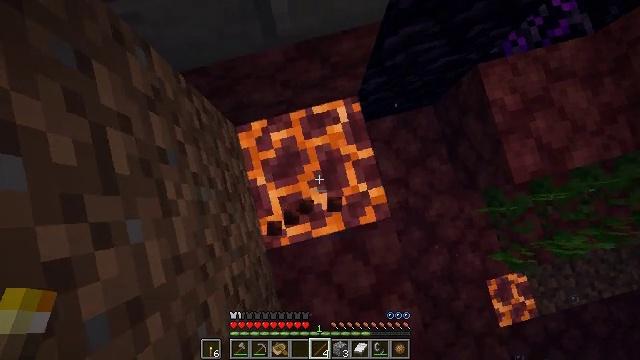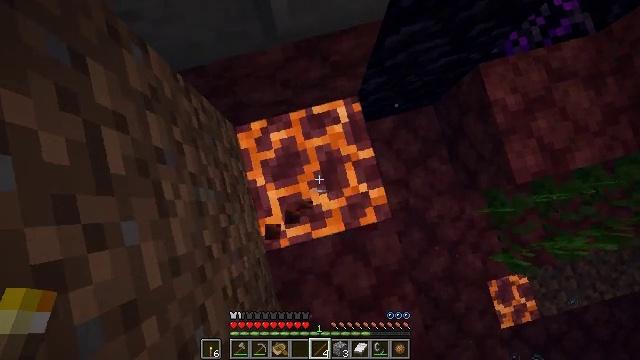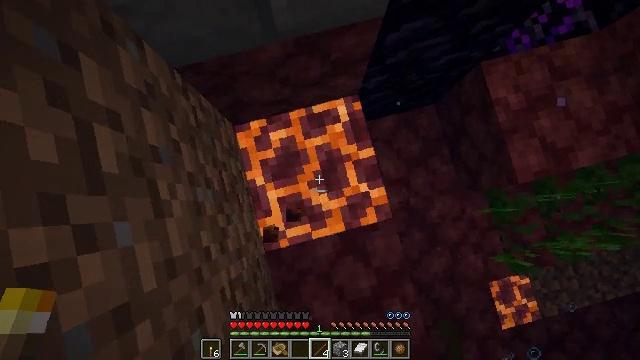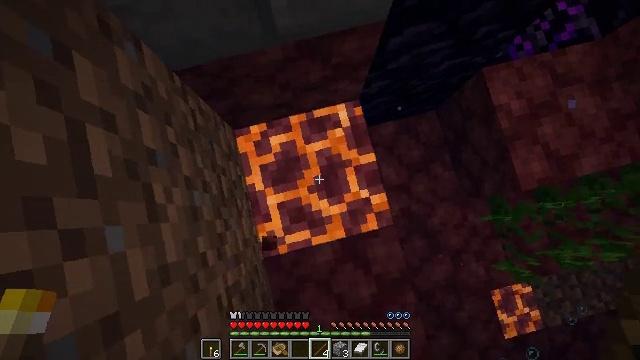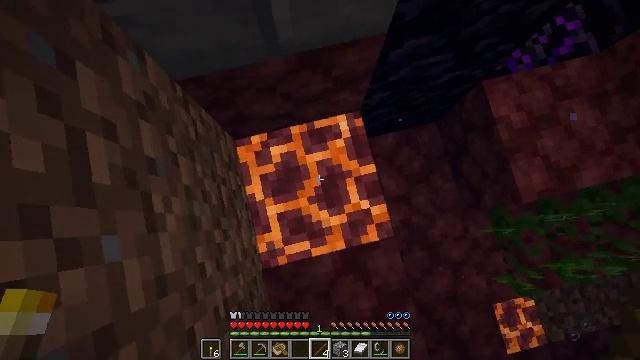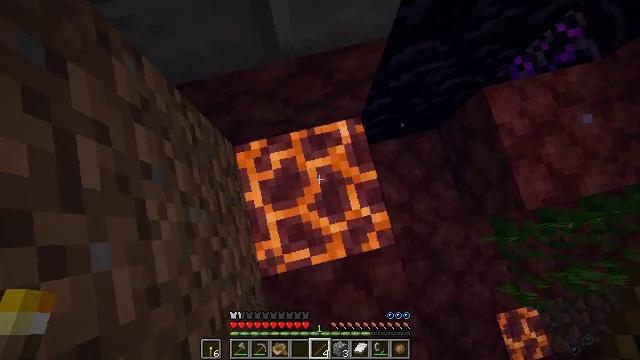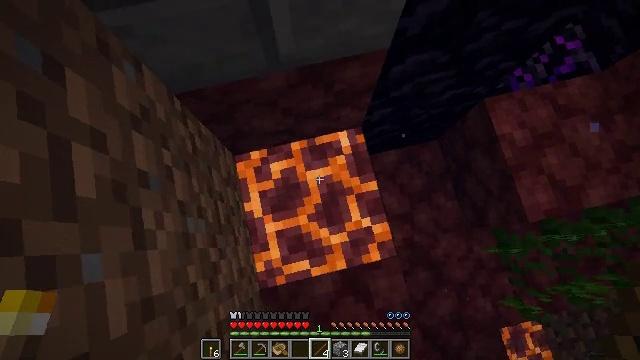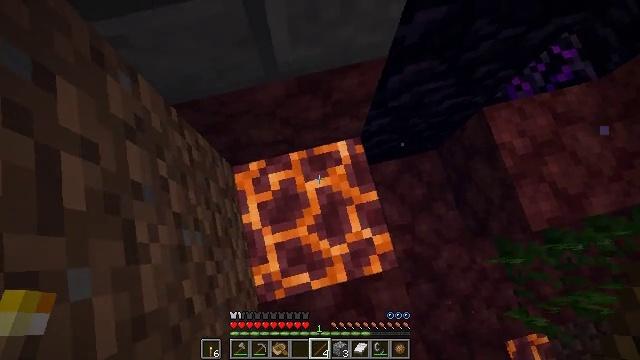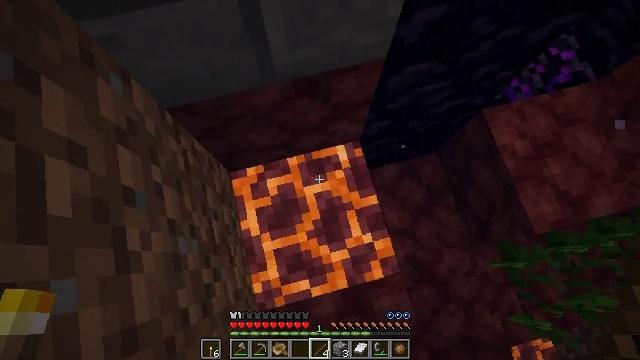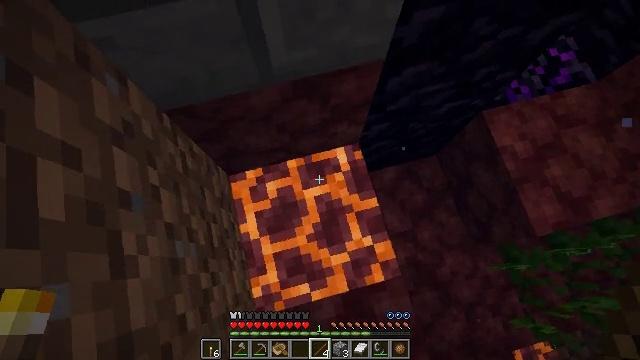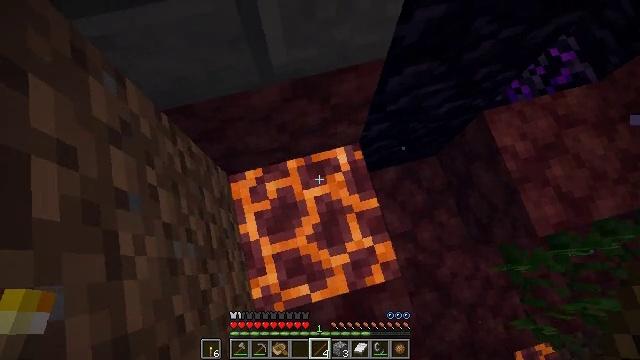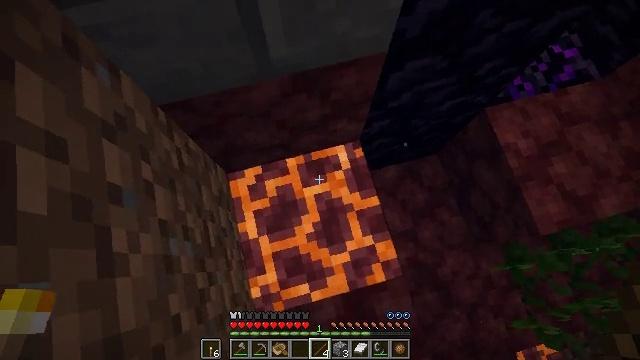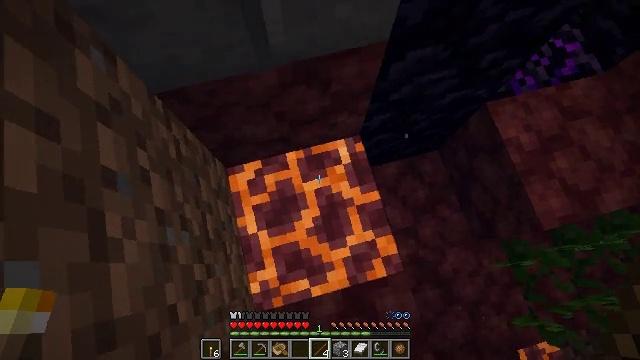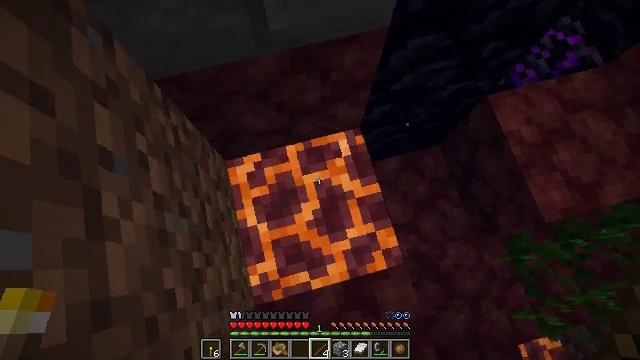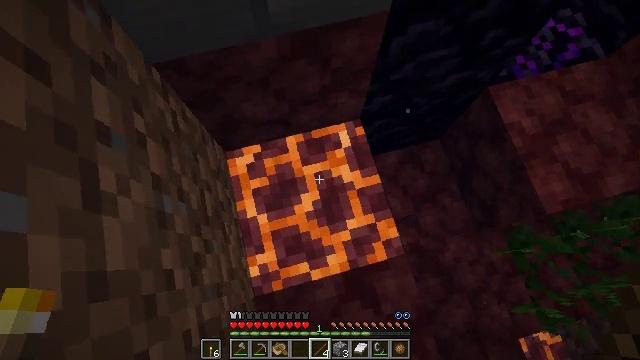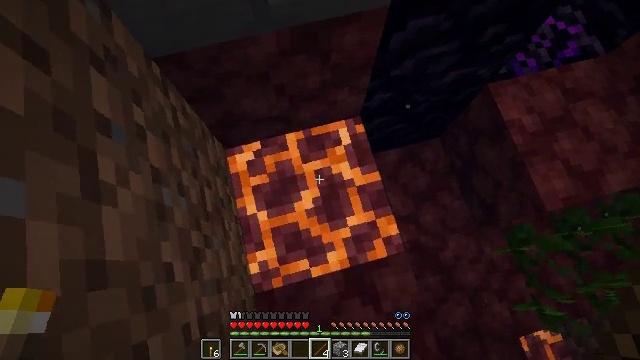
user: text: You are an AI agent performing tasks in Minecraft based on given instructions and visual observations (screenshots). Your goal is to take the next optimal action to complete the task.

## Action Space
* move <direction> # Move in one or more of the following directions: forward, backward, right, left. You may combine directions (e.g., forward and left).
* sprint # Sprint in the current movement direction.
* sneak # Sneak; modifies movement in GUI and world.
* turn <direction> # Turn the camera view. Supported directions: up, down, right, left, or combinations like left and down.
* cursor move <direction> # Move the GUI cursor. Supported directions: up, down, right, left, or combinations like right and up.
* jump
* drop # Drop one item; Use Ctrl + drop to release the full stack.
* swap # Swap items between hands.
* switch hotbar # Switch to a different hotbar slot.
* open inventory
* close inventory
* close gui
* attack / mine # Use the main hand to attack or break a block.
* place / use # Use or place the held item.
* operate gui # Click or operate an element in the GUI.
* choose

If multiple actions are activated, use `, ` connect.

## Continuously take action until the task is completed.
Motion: motion action
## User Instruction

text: Collect seagrass by hand or tool.
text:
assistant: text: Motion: no_op
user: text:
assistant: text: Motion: no_op
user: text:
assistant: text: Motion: turn up
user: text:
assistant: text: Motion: turn up
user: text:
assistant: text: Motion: turn up
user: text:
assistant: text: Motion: turn up
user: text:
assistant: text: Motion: turn up
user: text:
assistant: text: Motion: turn up
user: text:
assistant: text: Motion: no_op
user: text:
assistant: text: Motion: no_op
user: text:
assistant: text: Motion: move back
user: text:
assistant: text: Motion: move back
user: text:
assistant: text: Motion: move back
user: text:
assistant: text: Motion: move back
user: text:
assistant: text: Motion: move back
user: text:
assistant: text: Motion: move back
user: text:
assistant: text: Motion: move back
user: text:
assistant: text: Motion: move back, turn up
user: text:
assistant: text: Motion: move back, turn up
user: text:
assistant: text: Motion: move back, turn up
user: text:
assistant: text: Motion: move back, turn up
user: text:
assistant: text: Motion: move back, turn up
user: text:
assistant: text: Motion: turn up
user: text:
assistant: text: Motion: turn up
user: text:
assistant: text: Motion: no_op
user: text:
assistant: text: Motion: no_op
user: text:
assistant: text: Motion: move right
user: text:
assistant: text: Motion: move right
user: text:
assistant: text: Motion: move right
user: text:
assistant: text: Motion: move right, turn left and down